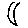
Label: moon